Question: My Data Set looks like this:

The Output given in column D is derived as follows:
1. Output against index 2 : TimeStamp in Index 3 - TimeStamp in Index 2
2. Output against index 6 : TimeStamp in Index 10 - TimeStamp in Index 6
3. Output against index 12 : TimeStamp in Index 15 - TimeStamp in Index 12
DataSet MySQL V2012
'''
create table #temp11 (Index# int, TimeStamp# Datetime, Alarm int)
insert into #temp11 values
(1, '10/6/2019 00:08:01', 0),
(2, '10/6/2019 00:08:13' ,1),
(3, '10/6/2019 00:08:15' ,1),
(4, '10/6/2019 00:10:47' ,0),
(5, '10/6/2019 00:10:58' ,0),
(6, '10/6/2019 00:10:59' ,1),
(7, '10/6/2019 00:11:00' ,1),
(8, '10/6/2019 00:11:01' ,1),
(9, '10/6/2019 00:11:02' ,1),
(10, '10/6/2019 00:11:03' ,1),
(11, '10/6/2019 00:11:04' ,0),
(12, '10/6/2019 00:11:05' ,1),
(13, '10/6/2019 00:11:06' ,1),
(14, '10/6/2019 00:11:07' ,1),
(15,'10/6/2019 00:11:15' ,1)
'''
TIA
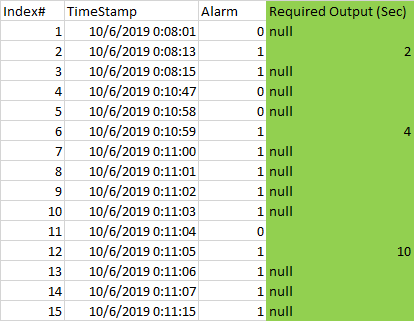
Answer: This is a variant of the gaps-and-islands problem. Here is one way to solve it using window functions (available in MySQL 8.0):
'''
select
t.*,
case when
alarm = 1
and row_number() over(partition by alarm, rn1 - rn2 order by TimeStamp) = 1
then timestampdiff(
second,
min(TimeStamp) over(partition by alarm, rn1 - rn2),
max(TimeStamp) over(partition by alarm, rn1 - rn2)
)
end out
from (
select
t.*,
row_number() over(order by TimeStamp) rn1,
row_number() over(partition by alarm order by TimeStamp) rn2
from mytable t
) t
'''
The inner query ranks record in the whole table and in partition of records sharing the same alarm. The difference between the ranks gives you the group each record belong to.
Then, the outer query identifies the first record in each group with 'alarm = 1', and computes the difference between the first and last record in the group, in seconds.